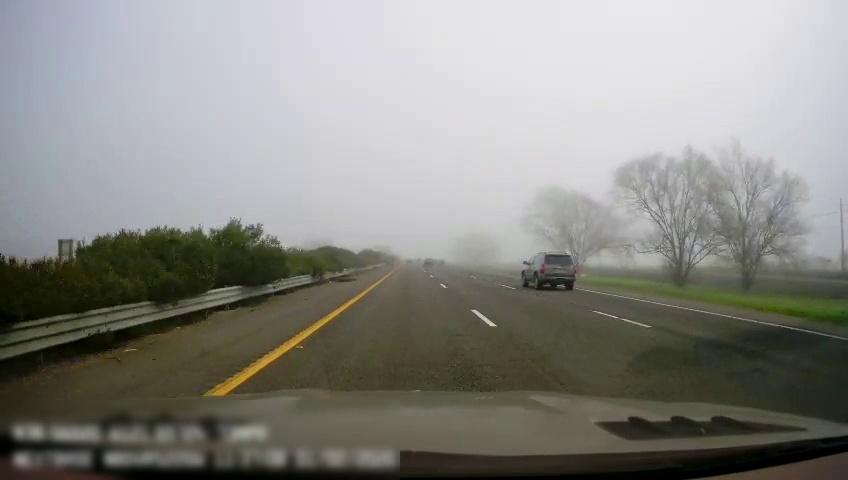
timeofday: Day
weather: Sunny
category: Drivable Space
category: Vehicles | SUV
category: Lanes | Current Lane
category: Lanes | Current Lane
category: Lanes | Alternate Lane
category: Lanes | Alternate Lane